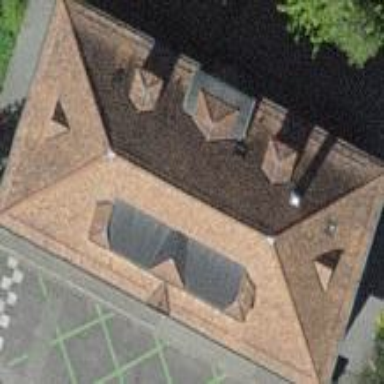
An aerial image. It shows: Hipped roof on residential building.